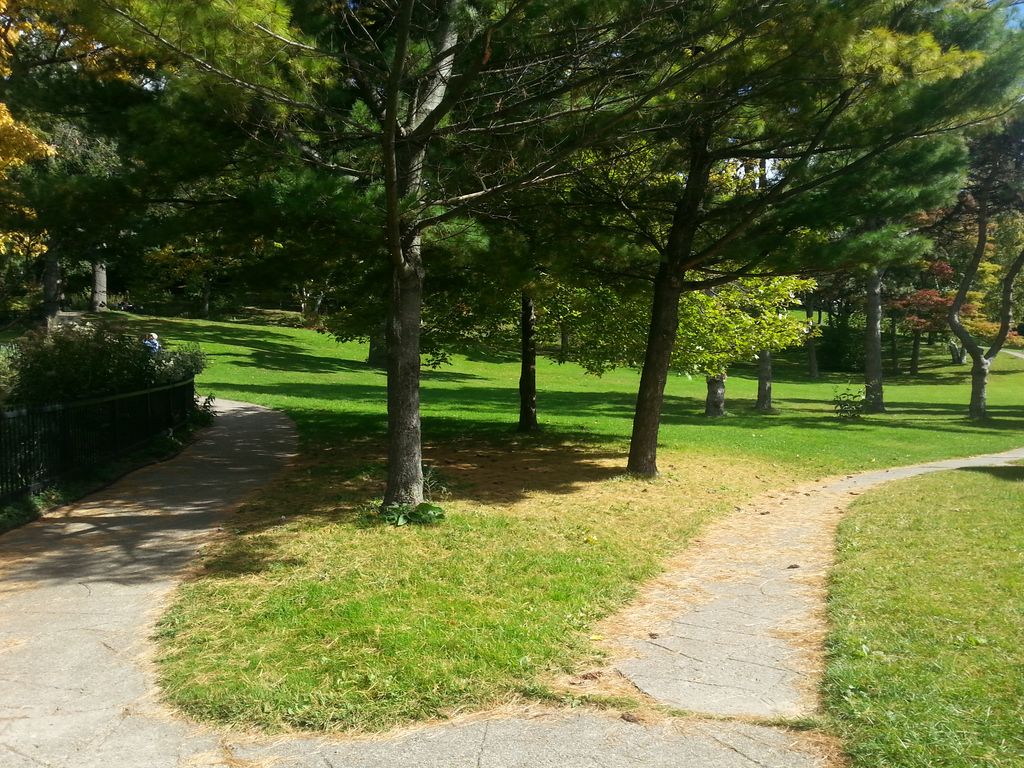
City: toronto